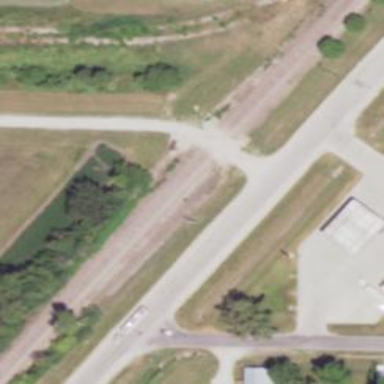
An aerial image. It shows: Railway level crossing.